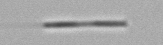
Label: Leptocylindrus